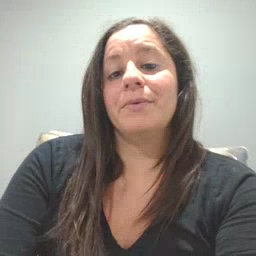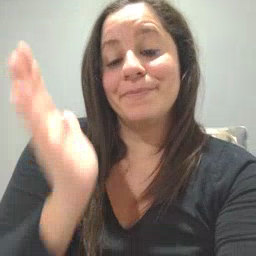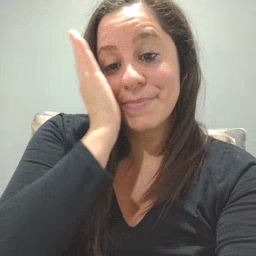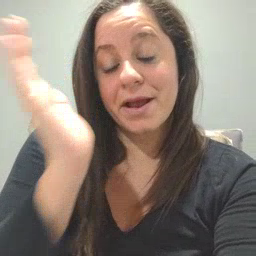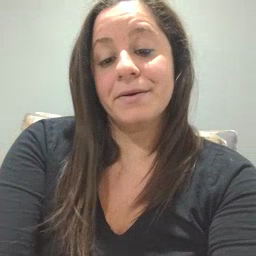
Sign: bed